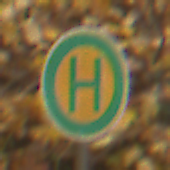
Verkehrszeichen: Haltestelle
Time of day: MorningAfternoon
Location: Outdoor (Nature)
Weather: Overcast
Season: Autumn
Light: Natural